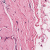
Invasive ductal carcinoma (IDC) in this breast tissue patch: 0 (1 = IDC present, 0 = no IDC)